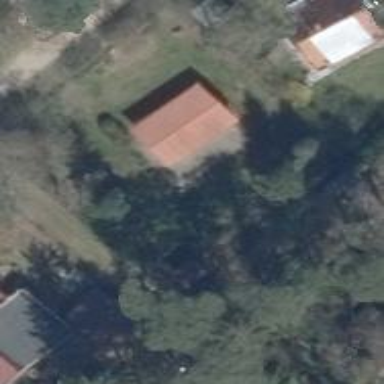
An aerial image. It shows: Guest house for tourism.